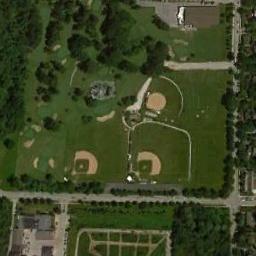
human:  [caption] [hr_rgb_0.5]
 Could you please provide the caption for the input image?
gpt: There is a trail leading to this baseball field .

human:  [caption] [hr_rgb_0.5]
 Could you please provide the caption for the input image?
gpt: There are three baseball diamonds in the grass next to the forest .

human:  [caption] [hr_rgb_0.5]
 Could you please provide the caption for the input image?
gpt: There are three baseball diamonds covered with trees by the road .

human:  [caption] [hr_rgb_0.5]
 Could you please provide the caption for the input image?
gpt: Three baseball diamonds of different sizes surrounded by some trees .

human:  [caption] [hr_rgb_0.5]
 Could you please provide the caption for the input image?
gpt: Three baseball diamonds are surrounded by grass .